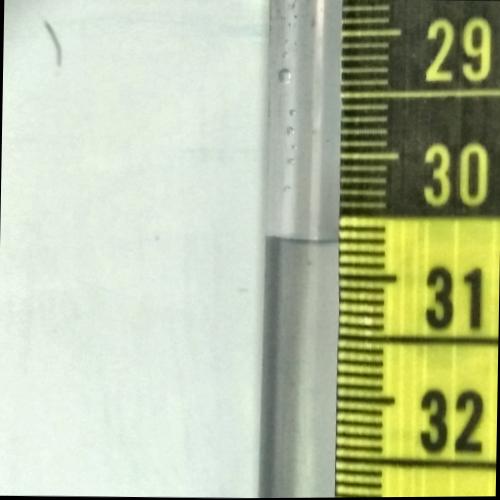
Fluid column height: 30.7 cm